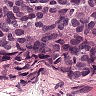
Metastatic tissue present: yes